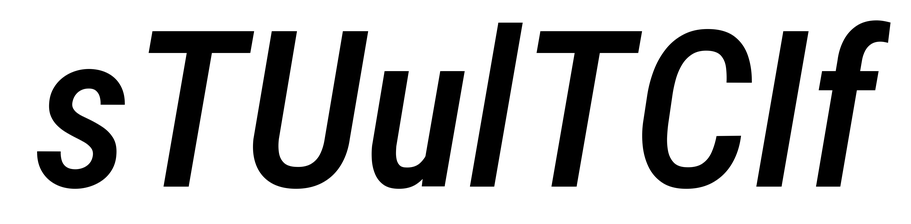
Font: Roboto-Italic_Condensed_Medium_Italic